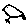
Label: bird